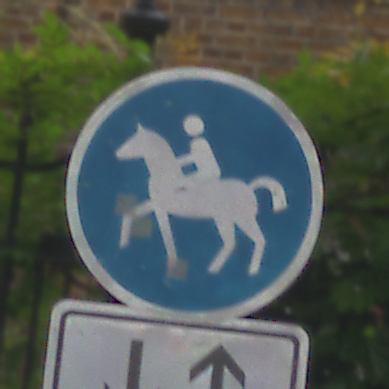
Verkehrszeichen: Reitweg
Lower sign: RichtungsangabeDurchPfeile8
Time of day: MorningAfternoon
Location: Outdoor (Urban)
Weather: Overcast
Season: NotSpecified
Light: Natural